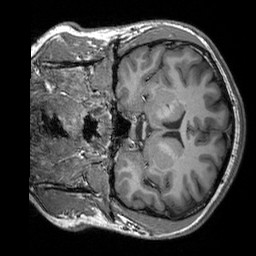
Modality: T1w
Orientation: coronal
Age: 22
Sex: male
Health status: healthy
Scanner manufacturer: siemens
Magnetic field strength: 3 T
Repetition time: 2.3 s
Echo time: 0.00303 s